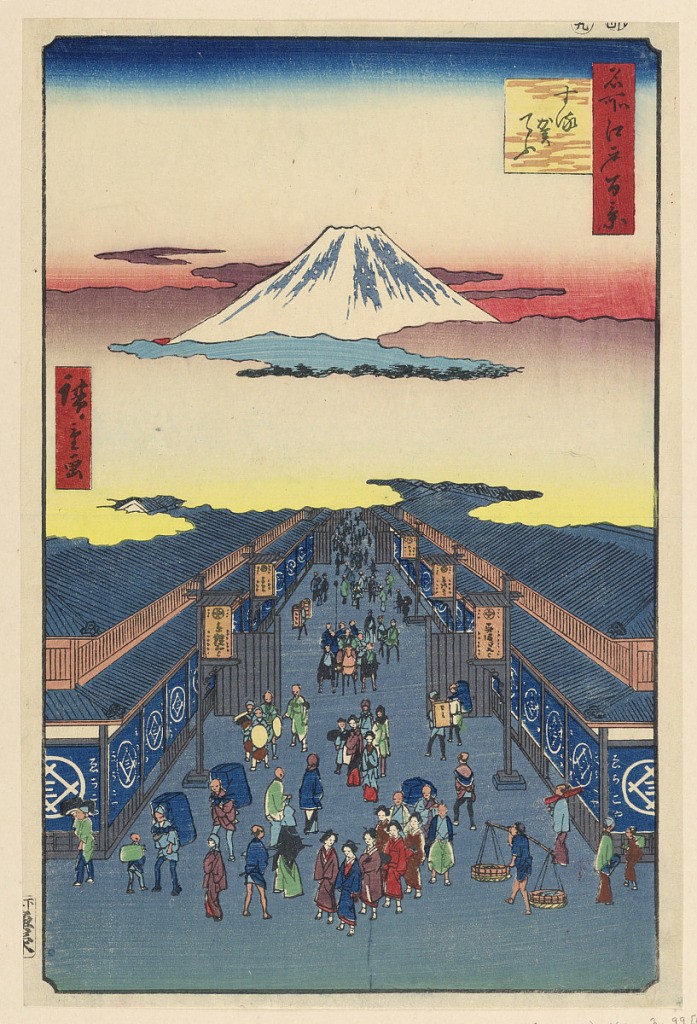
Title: Suruga Street (Suruga-cho) From the Series One Hundred Famous views of Edo
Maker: Ando Hiroshige, Japanese, 1797–1858
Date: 1856
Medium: Woodblock print in colored ink on paper
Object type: Print
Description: The main street of Suraga-Cho, which is the old name of the province where Mount Fuji is located, appears to lead right up to the base of the mountain. The traditional Japanese cloud divides the print into thirds. The lower half of the print shows buildings of the predecessor to the Mitsukoshi chain of department stores. This textile retail business was the first to sell goods at fixed prices. Among the street are customers and merchants busily going about their day.